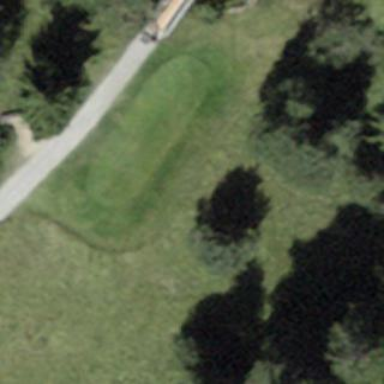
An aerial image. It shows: Golf tee on grassy land.